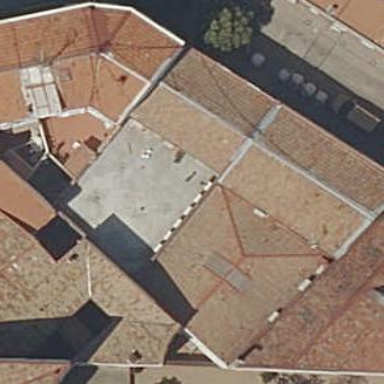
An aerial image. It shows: Part of building.